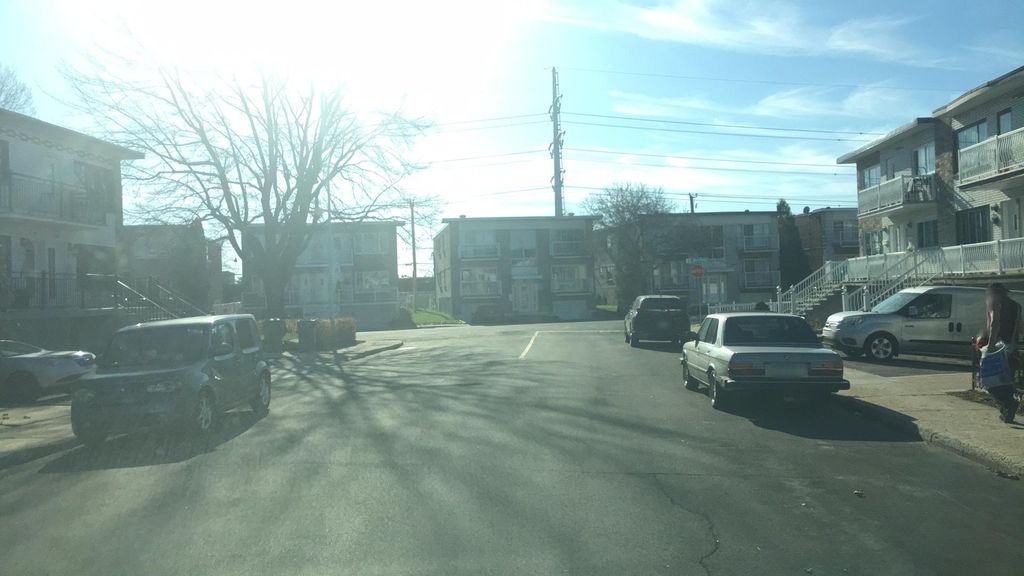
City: montreal